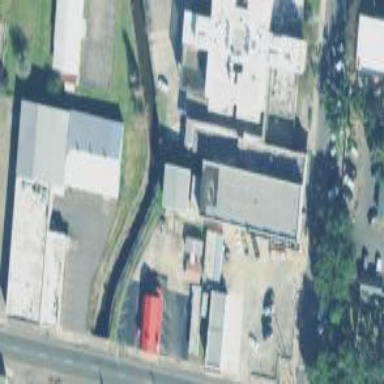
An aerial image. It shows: Police building.